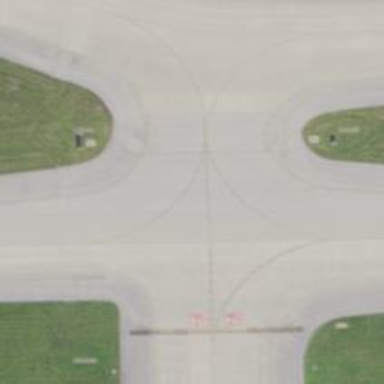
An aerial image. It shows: Image of taxiway at airport.